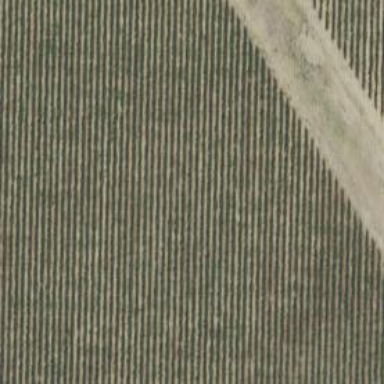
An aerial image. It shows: Vineyard where grapes are grown.